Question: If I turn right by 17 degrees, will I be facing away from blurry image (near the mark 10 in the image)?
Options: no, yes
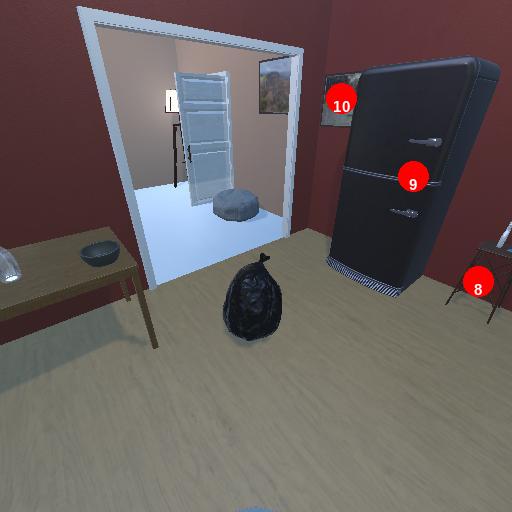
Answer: no